Interaction volume radius: 10 \u00c5
Interaction volume height: 25 \u00c5
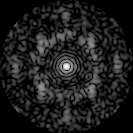
Disorder parameter: 0.6768